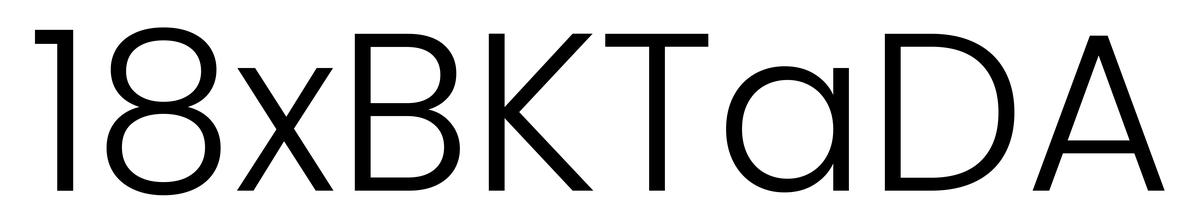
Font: Poppins-Light